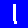
Digit: 1